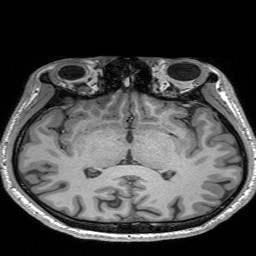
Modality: T1w
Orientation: coronal
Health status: healthy
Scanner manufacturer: siemens
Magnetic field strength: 3 T